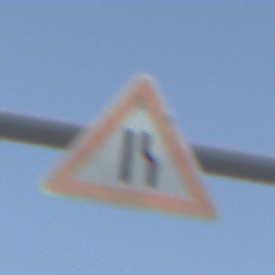
Verkehrszeichen: EinseitigVerengteFahrbahnRechts
Umgebung: Outdoor, Nature
Tageszeit: SunriseSunset
Wetter: Clear
Licht: Natural
Jahreszeit: NotSpecified
Kontrast: HighContrast